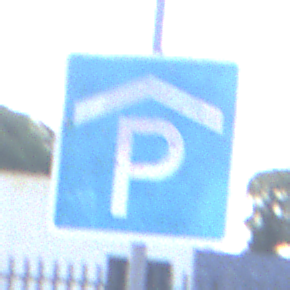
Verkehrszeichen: Parkhaus
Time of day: SunriseSunset
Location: Outdoor (Suburban)
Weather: PartlyCloudy
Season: NotSpecified
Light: Natural